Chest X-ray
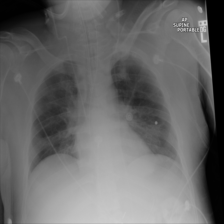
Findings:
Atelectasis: negative
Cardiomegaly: negative
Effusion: negative
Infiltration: negative
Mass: negative
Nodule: negative
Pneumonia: negative
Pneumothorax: negative
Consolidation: negative
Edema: negative
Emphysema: negative
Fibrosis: negative
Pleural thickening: negative
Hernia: negative